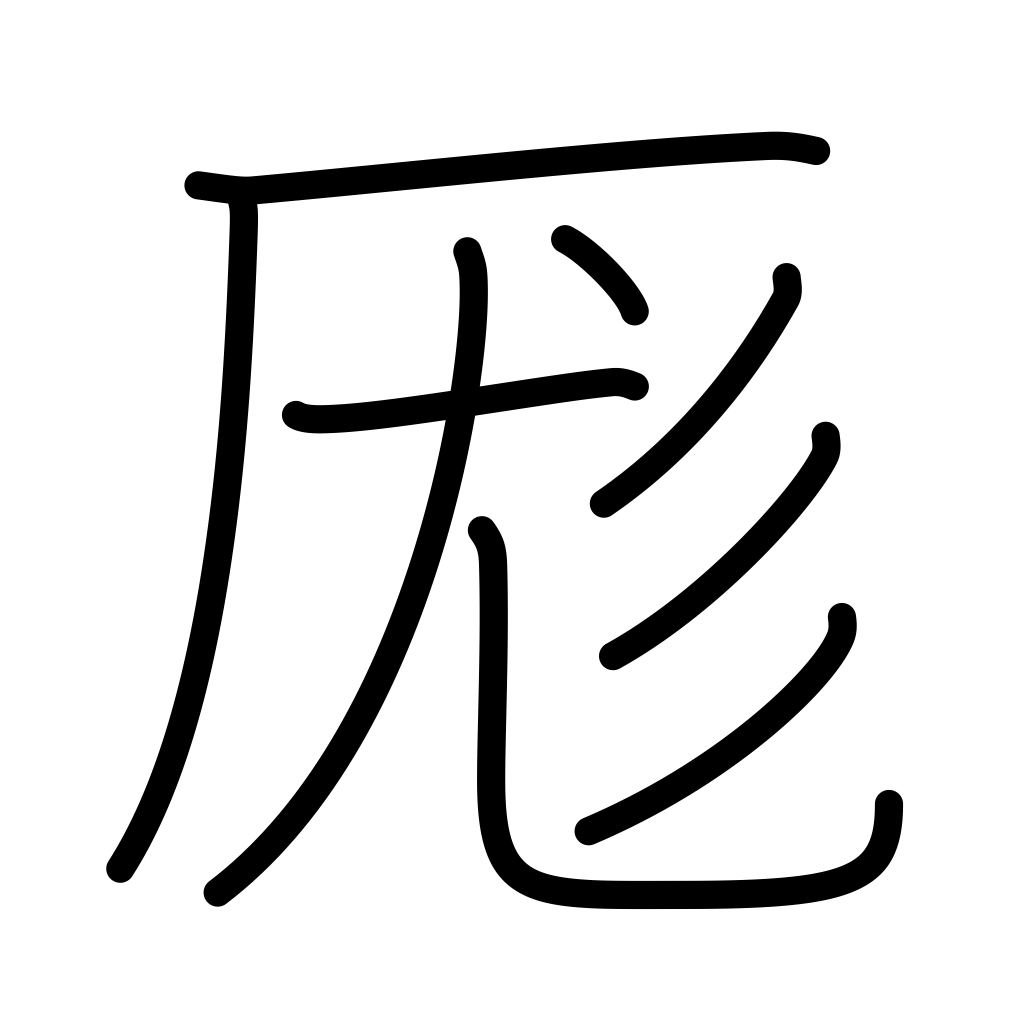
Meaning: large, mix